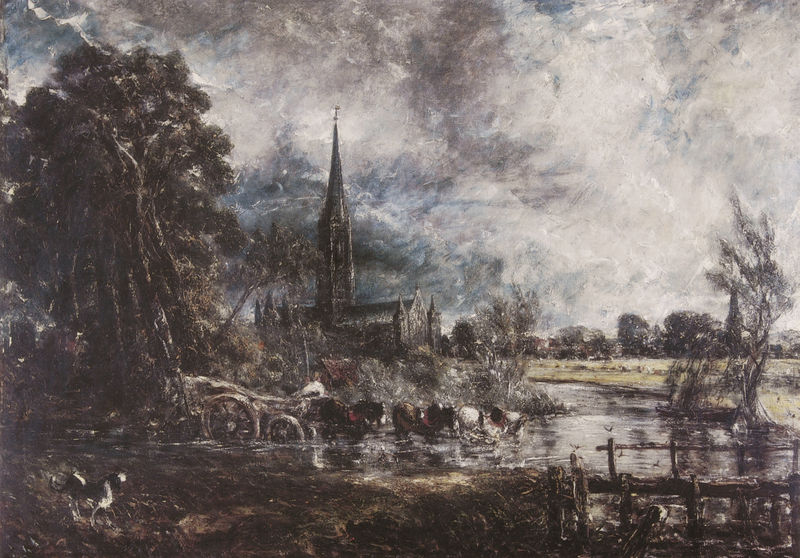
Titel: Sketch for Salisbury Cathedral from the Meadows
Künstler: John Constable
Standort: London
Institution: Guildhall Art Gallery
Schlagwörter: baum, blau, dunkel, gemälde, gewitter, himmel, mann, schatten, wasser, weiß, wolken, bäume, fluss, kirchturm, landschaft, menschen, see, stadt, ufer, abend, grau, licht, schwarz, hund, schnee, tier, tiere, weg, wiese, wolke, zaun, trinken, spitze, bild, holland, öl, bach, deich, felder, horizont, häuser, kühe, natur, spiegelung, weide, brücke, gewässer, hütte, kirche, sonne, land, wald, karren, pferd, pferde, räder, turm, sattel, düster, verlassen, dorf, herbst, winter, kutsche, ziehen, damm, rad, wagen, flus, friedrich, steg, sturm, unwetter, wetter, wild, geländer, regen, katze, übergang, trüb, kathedrale, dramatisch, dreck, huhn, gespann, ochsen, unruhig, waagen, garu, gefährt, furt, überqueren, blaum, durchqueren, kirchturml, fluss durchqueren, pudeö